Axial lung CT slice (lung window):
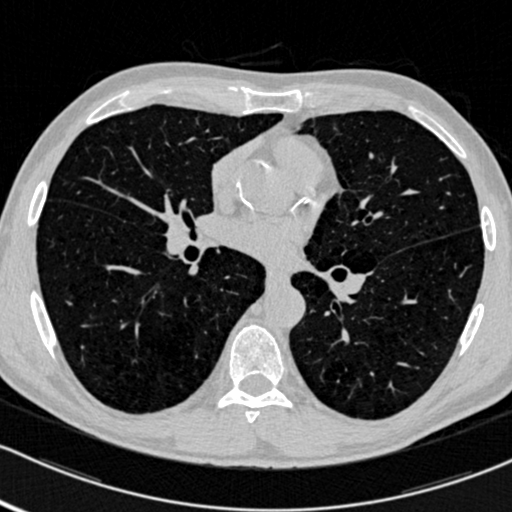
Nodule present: no